Question: I have a problem. While designing some codes, I stuck at a position. I want to pick a search icon from a CSS sprites and to keep it to a desired position like shown in below screenshot.

There are some limitation like I can only edit or add more CSS and I can't edit search Input tag and also can't add more element around Input tag like DIV,SPAN,P,B etc. For this purpose, I wrote a code that is live at .
Is this possible or not? Can you edit this?
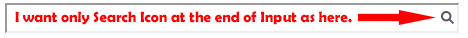
Answer: Since I think that it is not possible to do it as I asked so I tried myself to do this with as short code as I can and then I got the following one That is also live on
'''
<style type="text/css">
.search_text {
position: relative;
}
.search_text:after {
content: "";
position: absolute;
top: -3px;
right: 7px;
width: 19px;
height: 19px;
background: url(http://i.imgur.com/BX2OXxc.png) -19px -2px no-repeat;
}
.search_text_input {
height: 24px;
width: 450px;
}
</style>
<span class="search_text">
<input class="search_text_input" name="q" type="text" value=""/>
</span>
'''